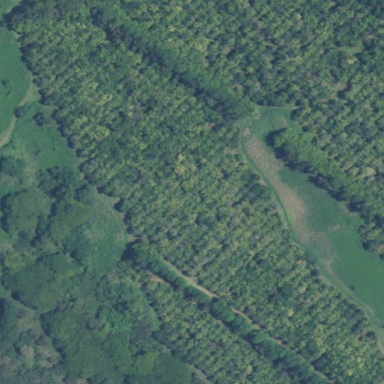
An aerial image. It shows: Orchard filled with macadamia trees.